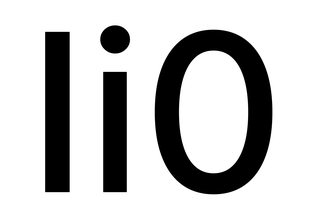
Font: Inter_Medium